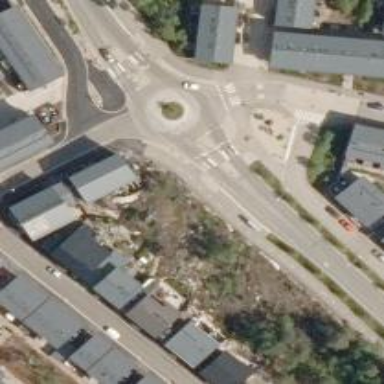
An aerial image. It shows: Road with "give way" sign.